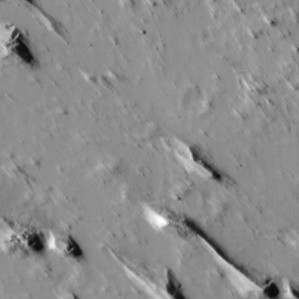
Label: non_frost